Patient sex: M
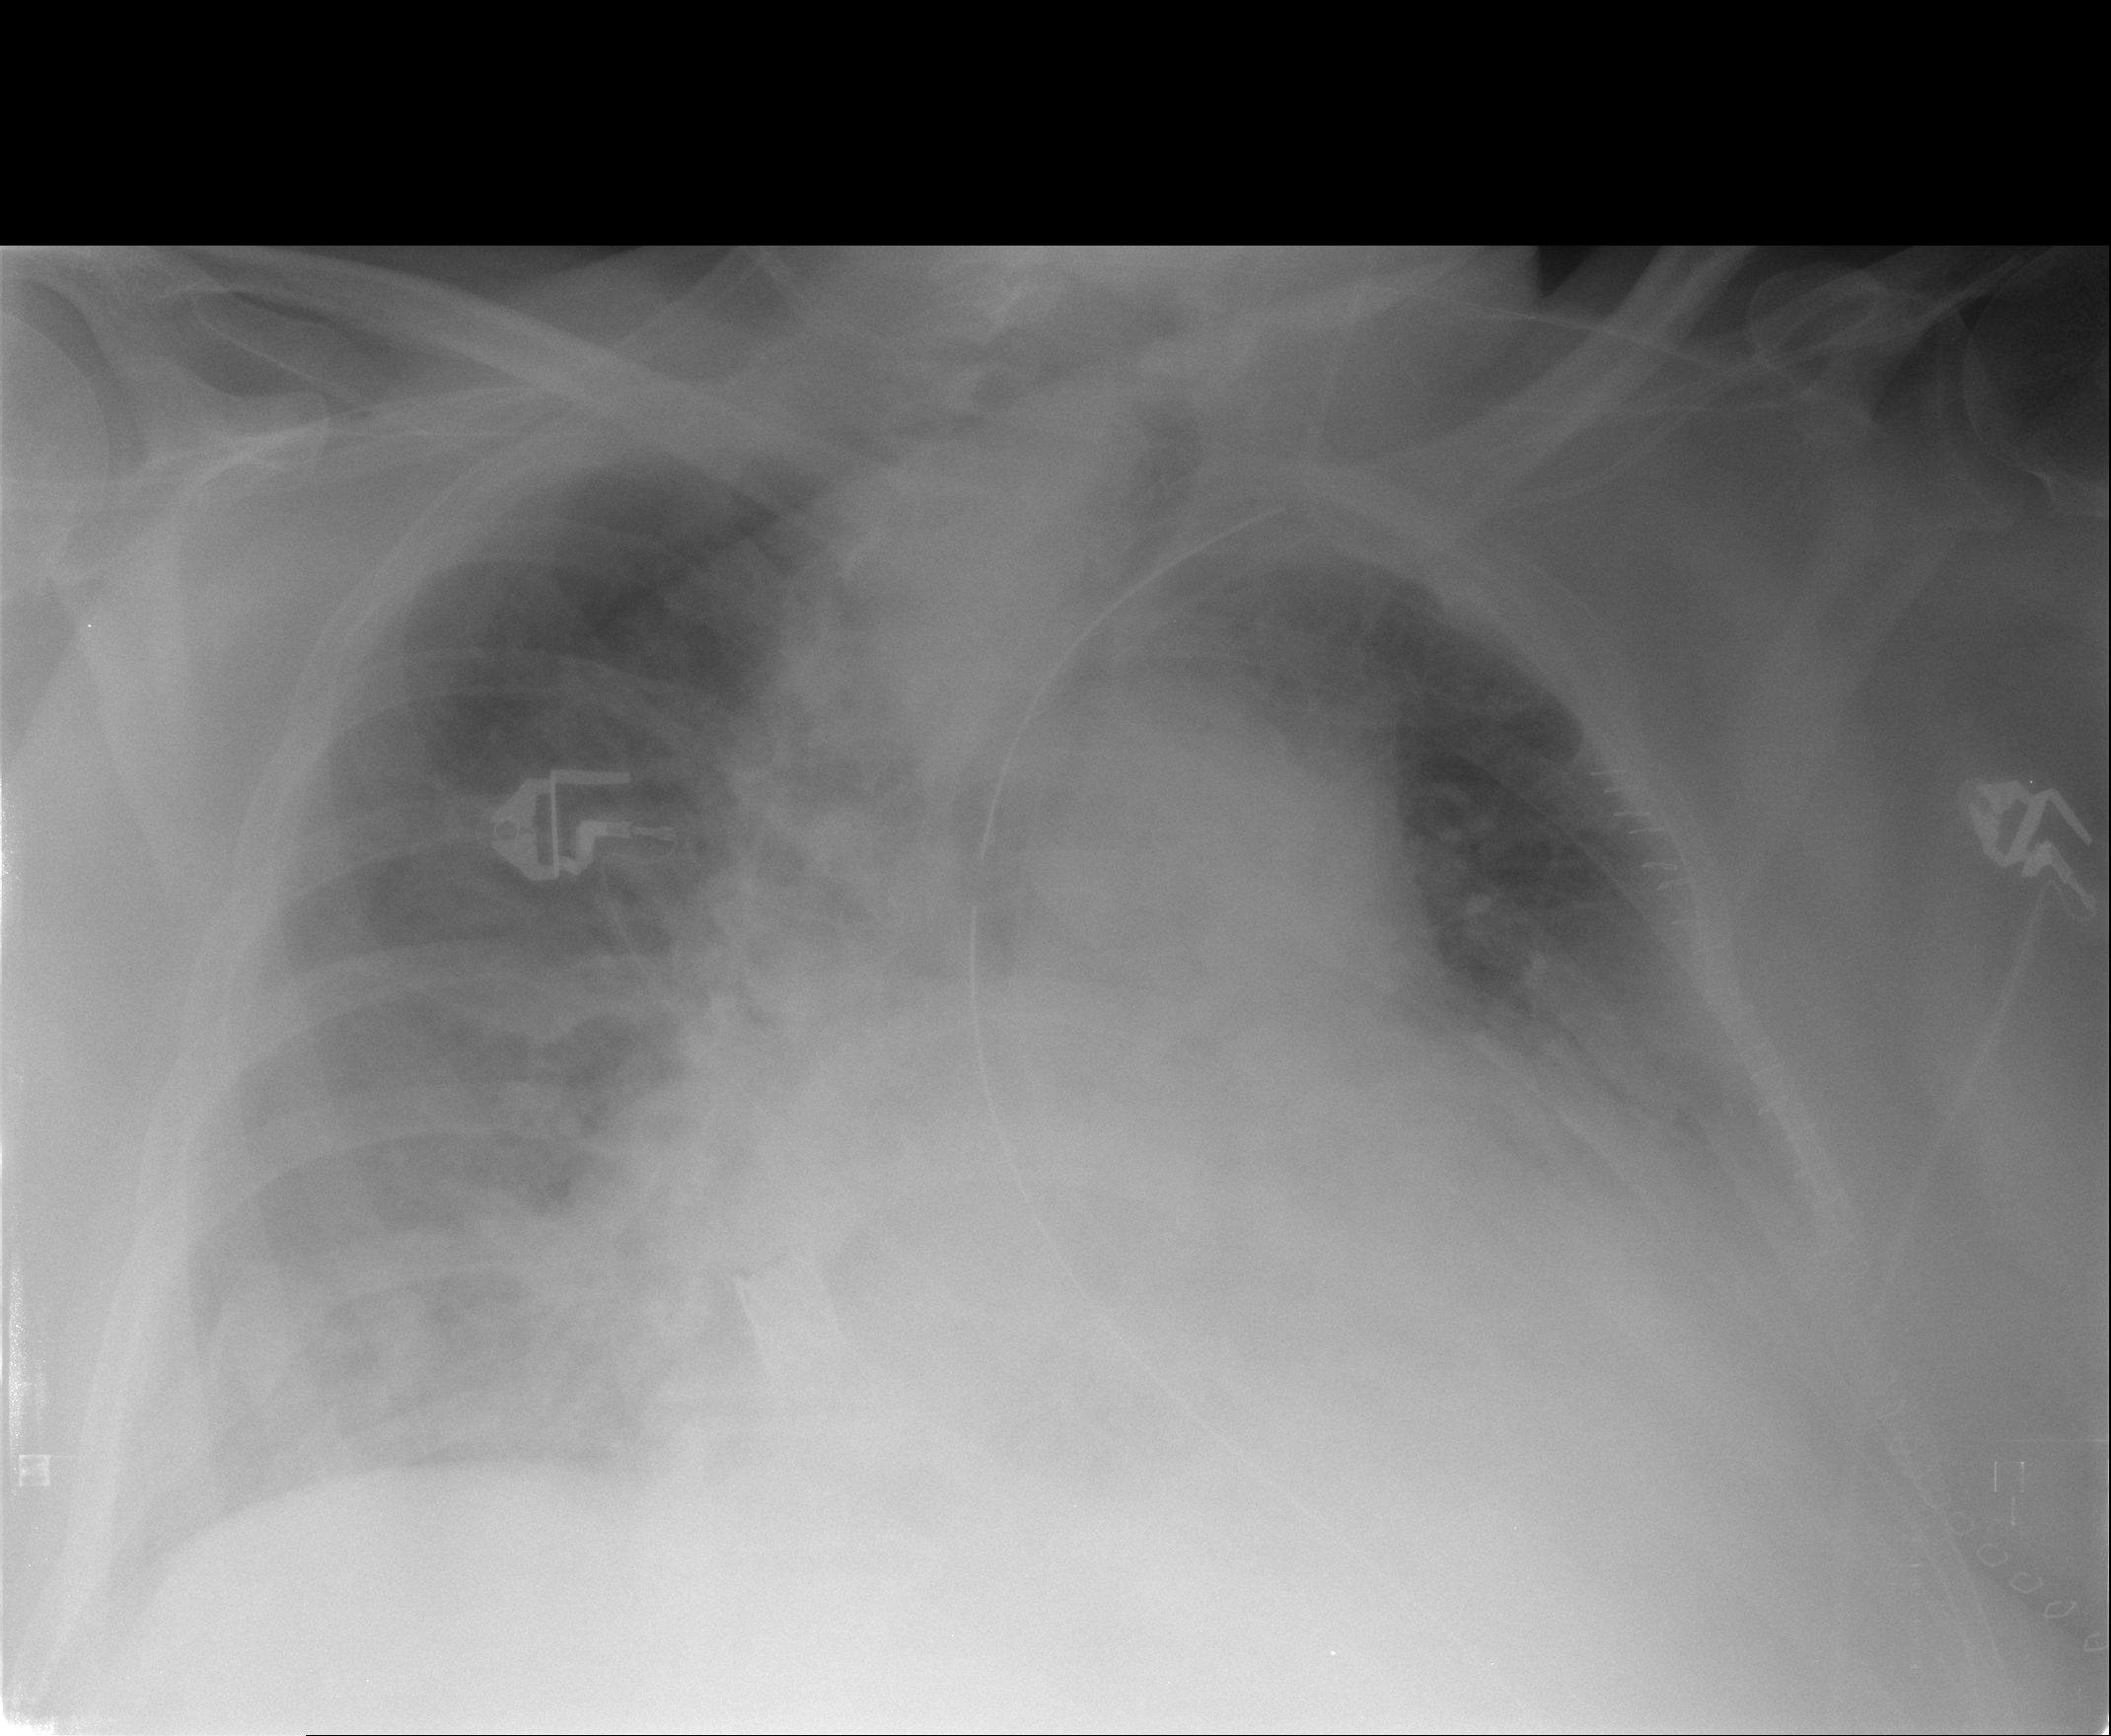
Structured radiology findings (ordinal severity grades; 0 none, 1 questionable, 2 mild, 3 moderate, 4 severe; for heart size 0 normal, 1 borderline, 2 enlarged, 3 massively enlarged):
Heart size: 2
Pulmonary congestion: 2
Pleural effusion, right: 2
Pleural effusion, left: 2
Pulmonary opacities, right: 0
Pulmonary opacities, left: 0
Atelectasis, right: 2
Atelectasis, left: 2